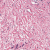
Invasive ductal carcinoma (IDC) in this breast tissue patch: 0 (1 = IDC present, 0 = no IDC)